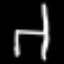
Label: chair